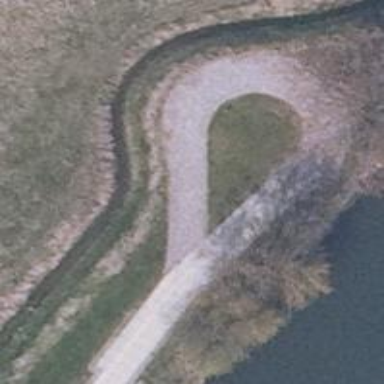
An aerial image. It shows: Turning loop on the road.